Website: crate-barrel
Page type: billing-address
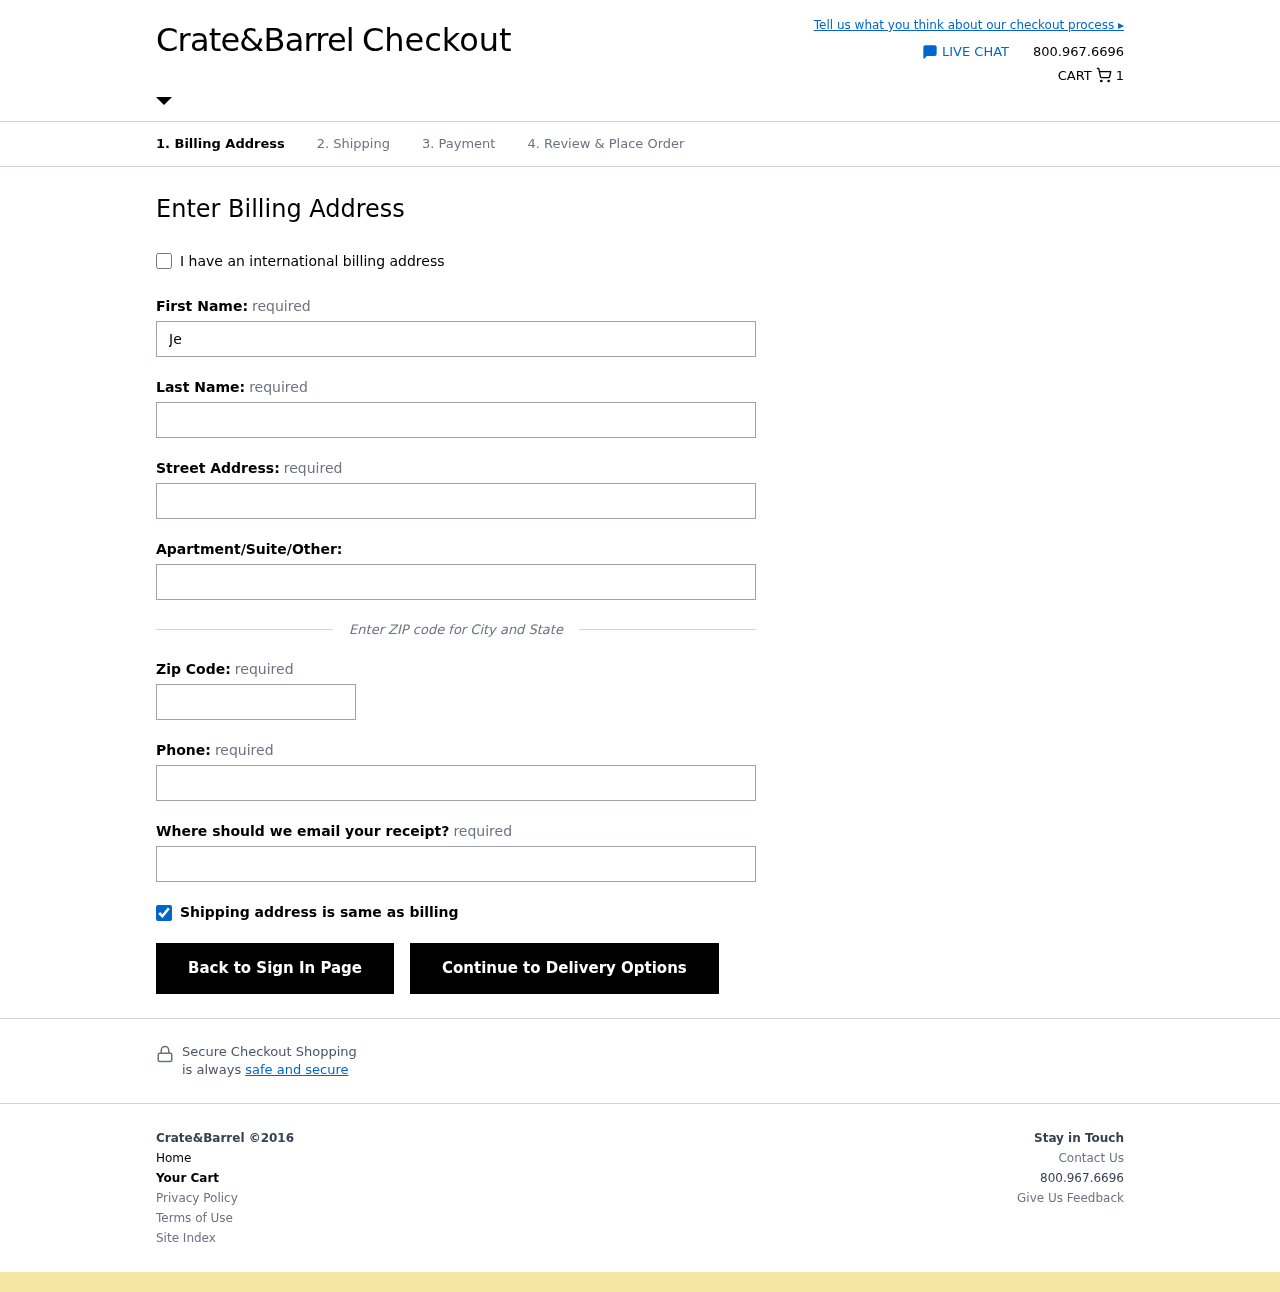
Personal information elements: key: PII_EMAIL
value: jennifer_mcdonald@hotmail.com
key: PII_FIRSTNAME
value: Jennifer
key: PII_LASTNAME
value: Mcdonald
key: PII_PHONE
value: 7797618192
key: PII_POSTCODE
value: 44960
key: PII_STREET
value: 505 Roberts Divide
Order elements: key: ORDER_NUM_ITEMS
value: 1